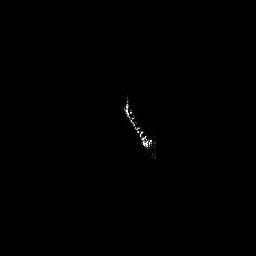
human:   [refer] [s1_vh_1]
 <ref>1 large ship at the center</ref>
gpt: <box>[[46, 36, 60, 62, 0]]</box>